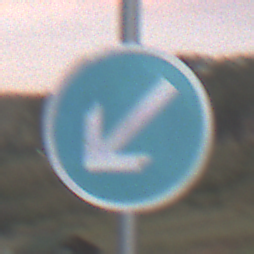
Verkehrszeichen: VorgeschriebeneVorbeifahrtLinks
Umgebung: Outdoor, RoadRail
Tageszeit: SunriseSunset
Wetter: PartlyCloudy
Licht: Natural
Jahreszeit: NotSpecified
Kontrast: LowContrast